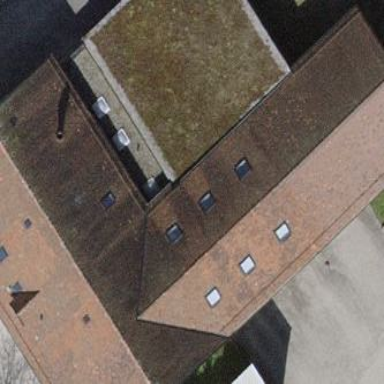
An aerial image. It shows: School building.